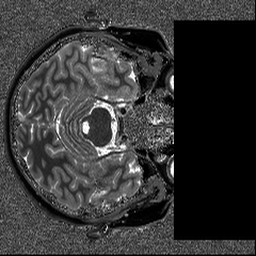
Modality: T1map
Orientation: axial
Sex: female